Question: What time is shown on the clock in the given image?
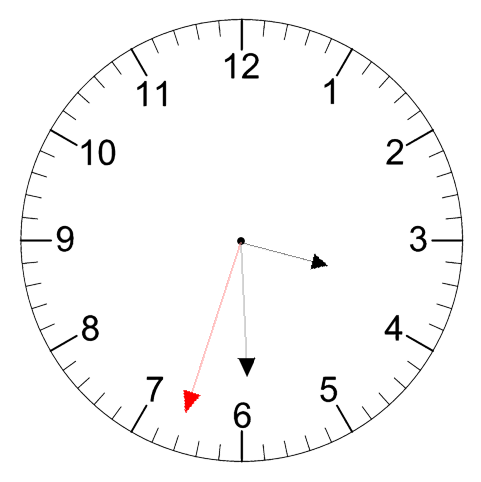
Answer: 03:29:33